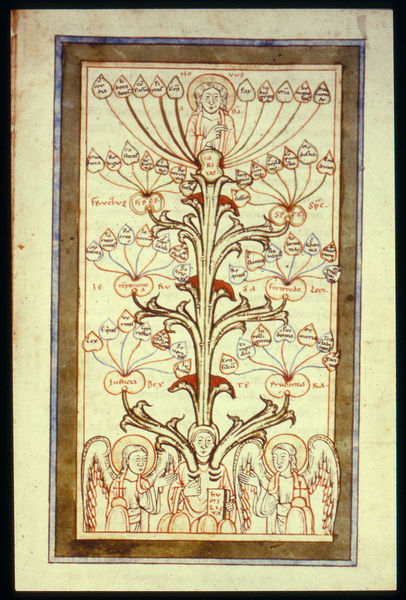
Titel: Speculum virginum
Institution: Köln, Historisches Archiv
Schlagwörter: baum, blau, blätter, flügel, gott, mann, äste, schwarz, rot, malerei, bibel, rahmen, zweige, gold, blatt, pflanze, umrandung, engel, schrift, papier, farbe, floral, buch, vergoldet, kreuz, wurzel, druck, seite, illustration, text, ranke, buchseite, heiligenschein, kreuze, nimbus, christus, jesus, mittelalter, heiliger, gloriole, miniatur, zeichung, buchmalerei, evangelium, jesse, psalter, stammbaum, jüdisch, wurzel jesse, lebensbaum, engelsflügel, illumination, r, deszendenz